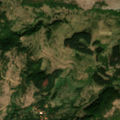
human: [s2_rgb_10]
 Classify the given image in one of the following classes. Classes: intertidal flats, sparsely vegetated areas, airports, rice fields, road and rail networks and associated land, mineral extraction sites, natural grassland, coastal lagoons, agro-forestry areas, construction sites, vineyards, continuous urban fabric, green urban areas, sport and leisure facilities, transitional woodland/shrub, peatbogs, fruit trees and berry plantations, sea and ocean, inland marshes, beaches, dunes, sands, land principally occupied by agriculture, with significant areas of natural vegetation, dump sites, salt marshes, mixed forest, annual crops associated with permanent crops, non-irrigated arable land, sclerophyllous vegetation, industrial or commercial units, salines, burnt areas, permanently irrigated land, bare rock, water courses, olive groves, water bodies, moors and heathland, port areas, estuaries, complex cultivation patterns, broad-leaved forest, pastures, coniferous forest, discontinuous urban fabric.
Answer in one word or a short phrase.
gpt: land principally occupied by agriculture, with significant areas of natural vegetation, broad-leaved forest, transitional woodland/shrub